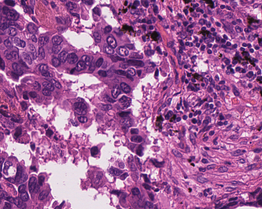
Tumor epithelial tissue: yes
Tumor-associated stroma tissue: yes
Normal tissue: no